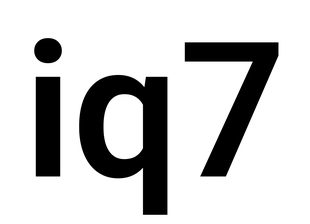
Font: Roboto_SemiBold